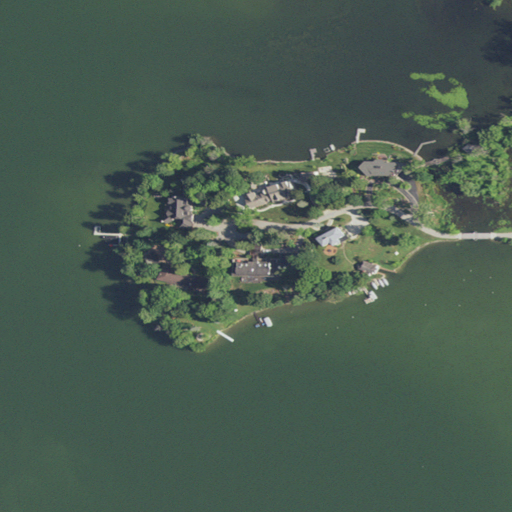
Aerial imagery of island in Wisconsin named Beggs Island containing open water, woody wetlands, low intensity development, open development, herbaceous wetlands, and medium intensity development